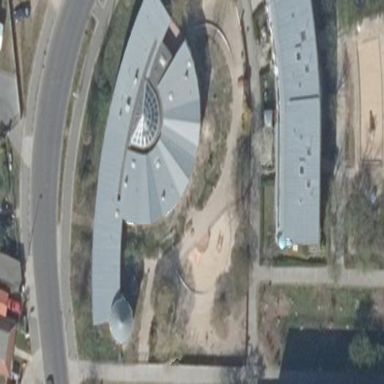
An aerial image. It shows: Kindergarten.